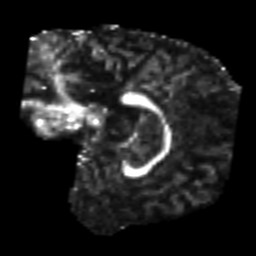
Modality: FA
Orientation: sagittal
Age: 56
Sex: male
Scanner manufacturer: siemens
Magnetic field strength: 3 T
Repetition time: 7.3 s
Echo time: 0.087 s